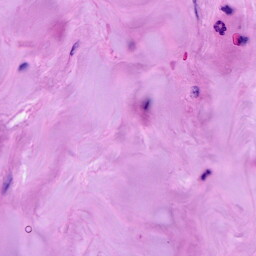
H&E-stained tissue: Breast